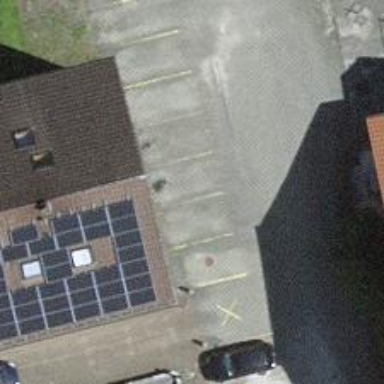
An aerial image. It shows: Parking area with surface.